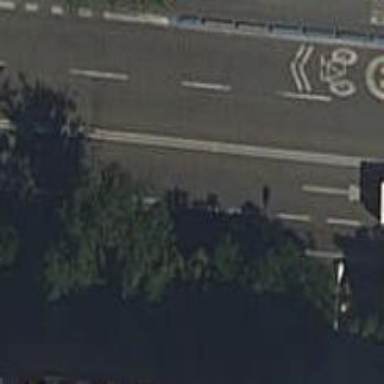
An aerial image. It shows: Tertiary road with asphalt surface.